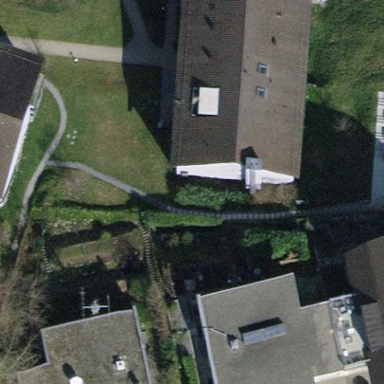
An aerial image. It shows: Terrace building.